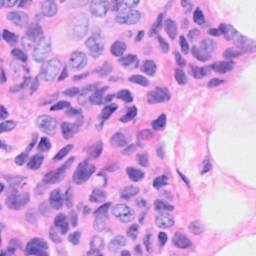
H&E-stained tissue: Breast